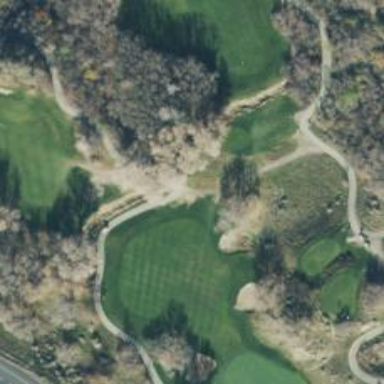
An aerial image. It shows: Service road with bridge used as golf cart path.